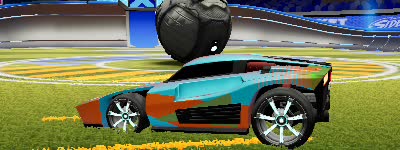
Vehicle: breakout